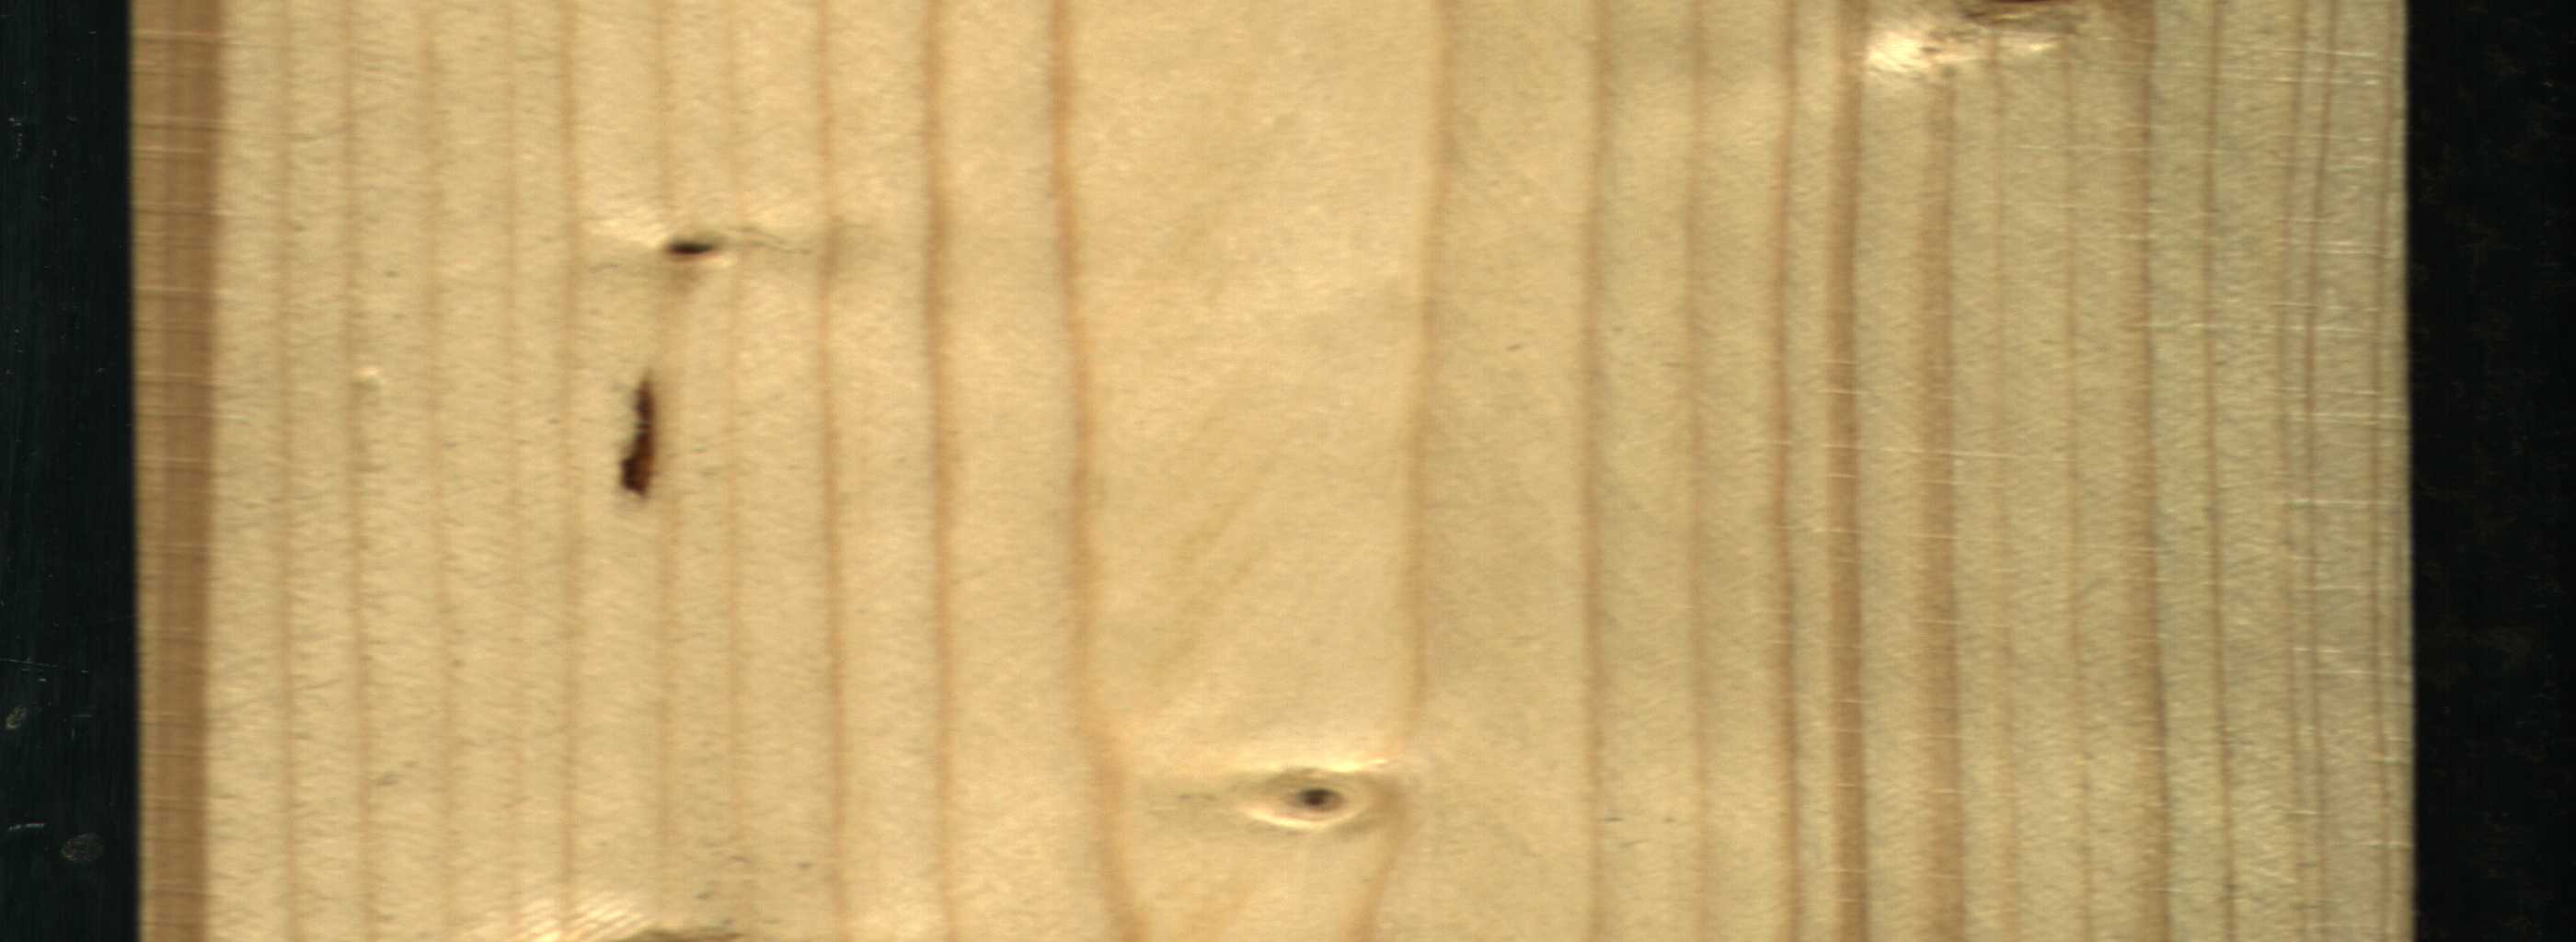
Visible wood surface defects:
resin
Live_Knot
Live_Knot